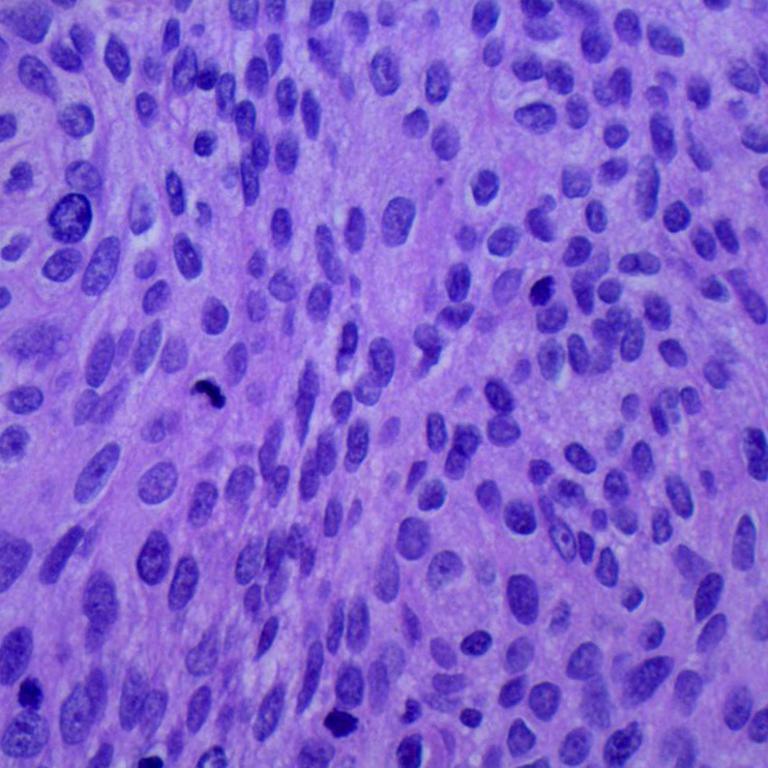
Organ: lung
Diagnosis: squamous carcinomas